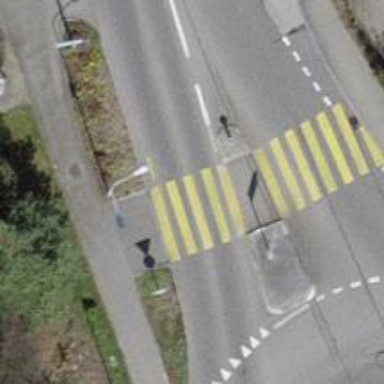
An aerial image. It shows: Uncontrolled footway crossing with markings.